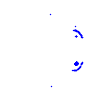
Particle: pion